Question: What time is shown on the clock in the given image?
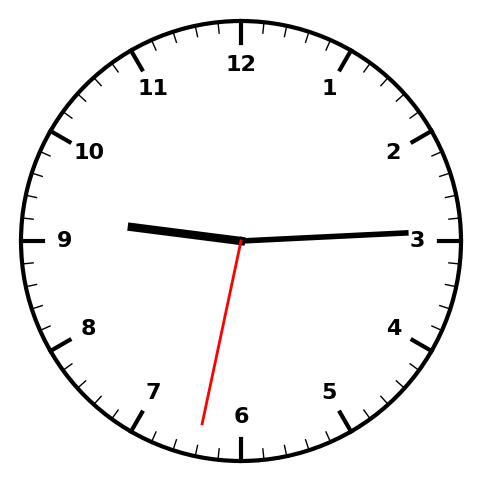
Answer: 09:14:32